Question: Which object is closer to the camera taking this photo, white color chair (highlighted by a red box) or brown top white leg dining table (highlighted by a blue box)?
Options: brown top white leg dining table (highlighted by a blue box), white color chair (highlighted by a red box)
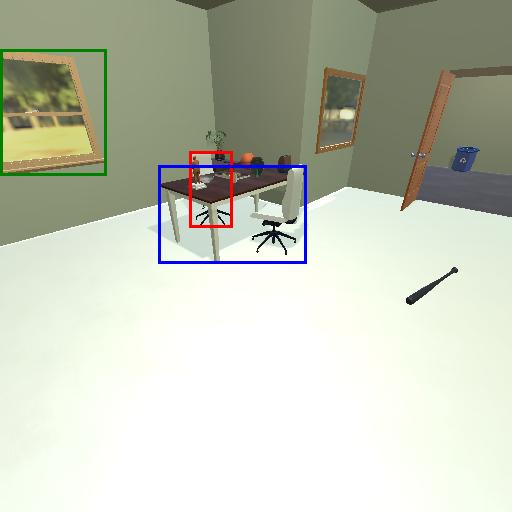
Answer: brown top white leg dining table (highlighted by a blue box)